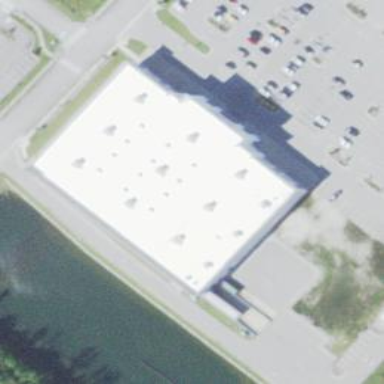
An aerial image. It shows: Building.